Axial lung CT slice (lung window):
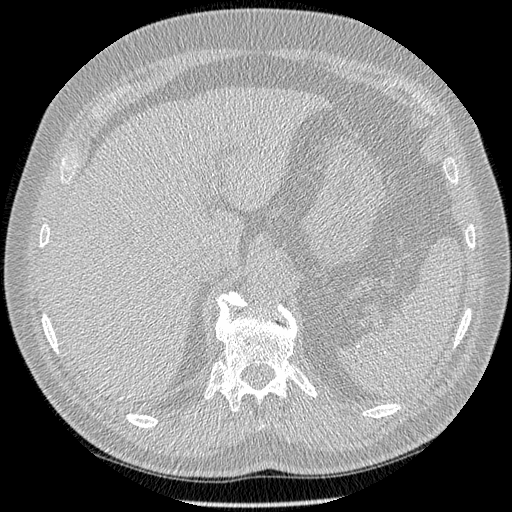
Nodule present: no